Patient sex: F
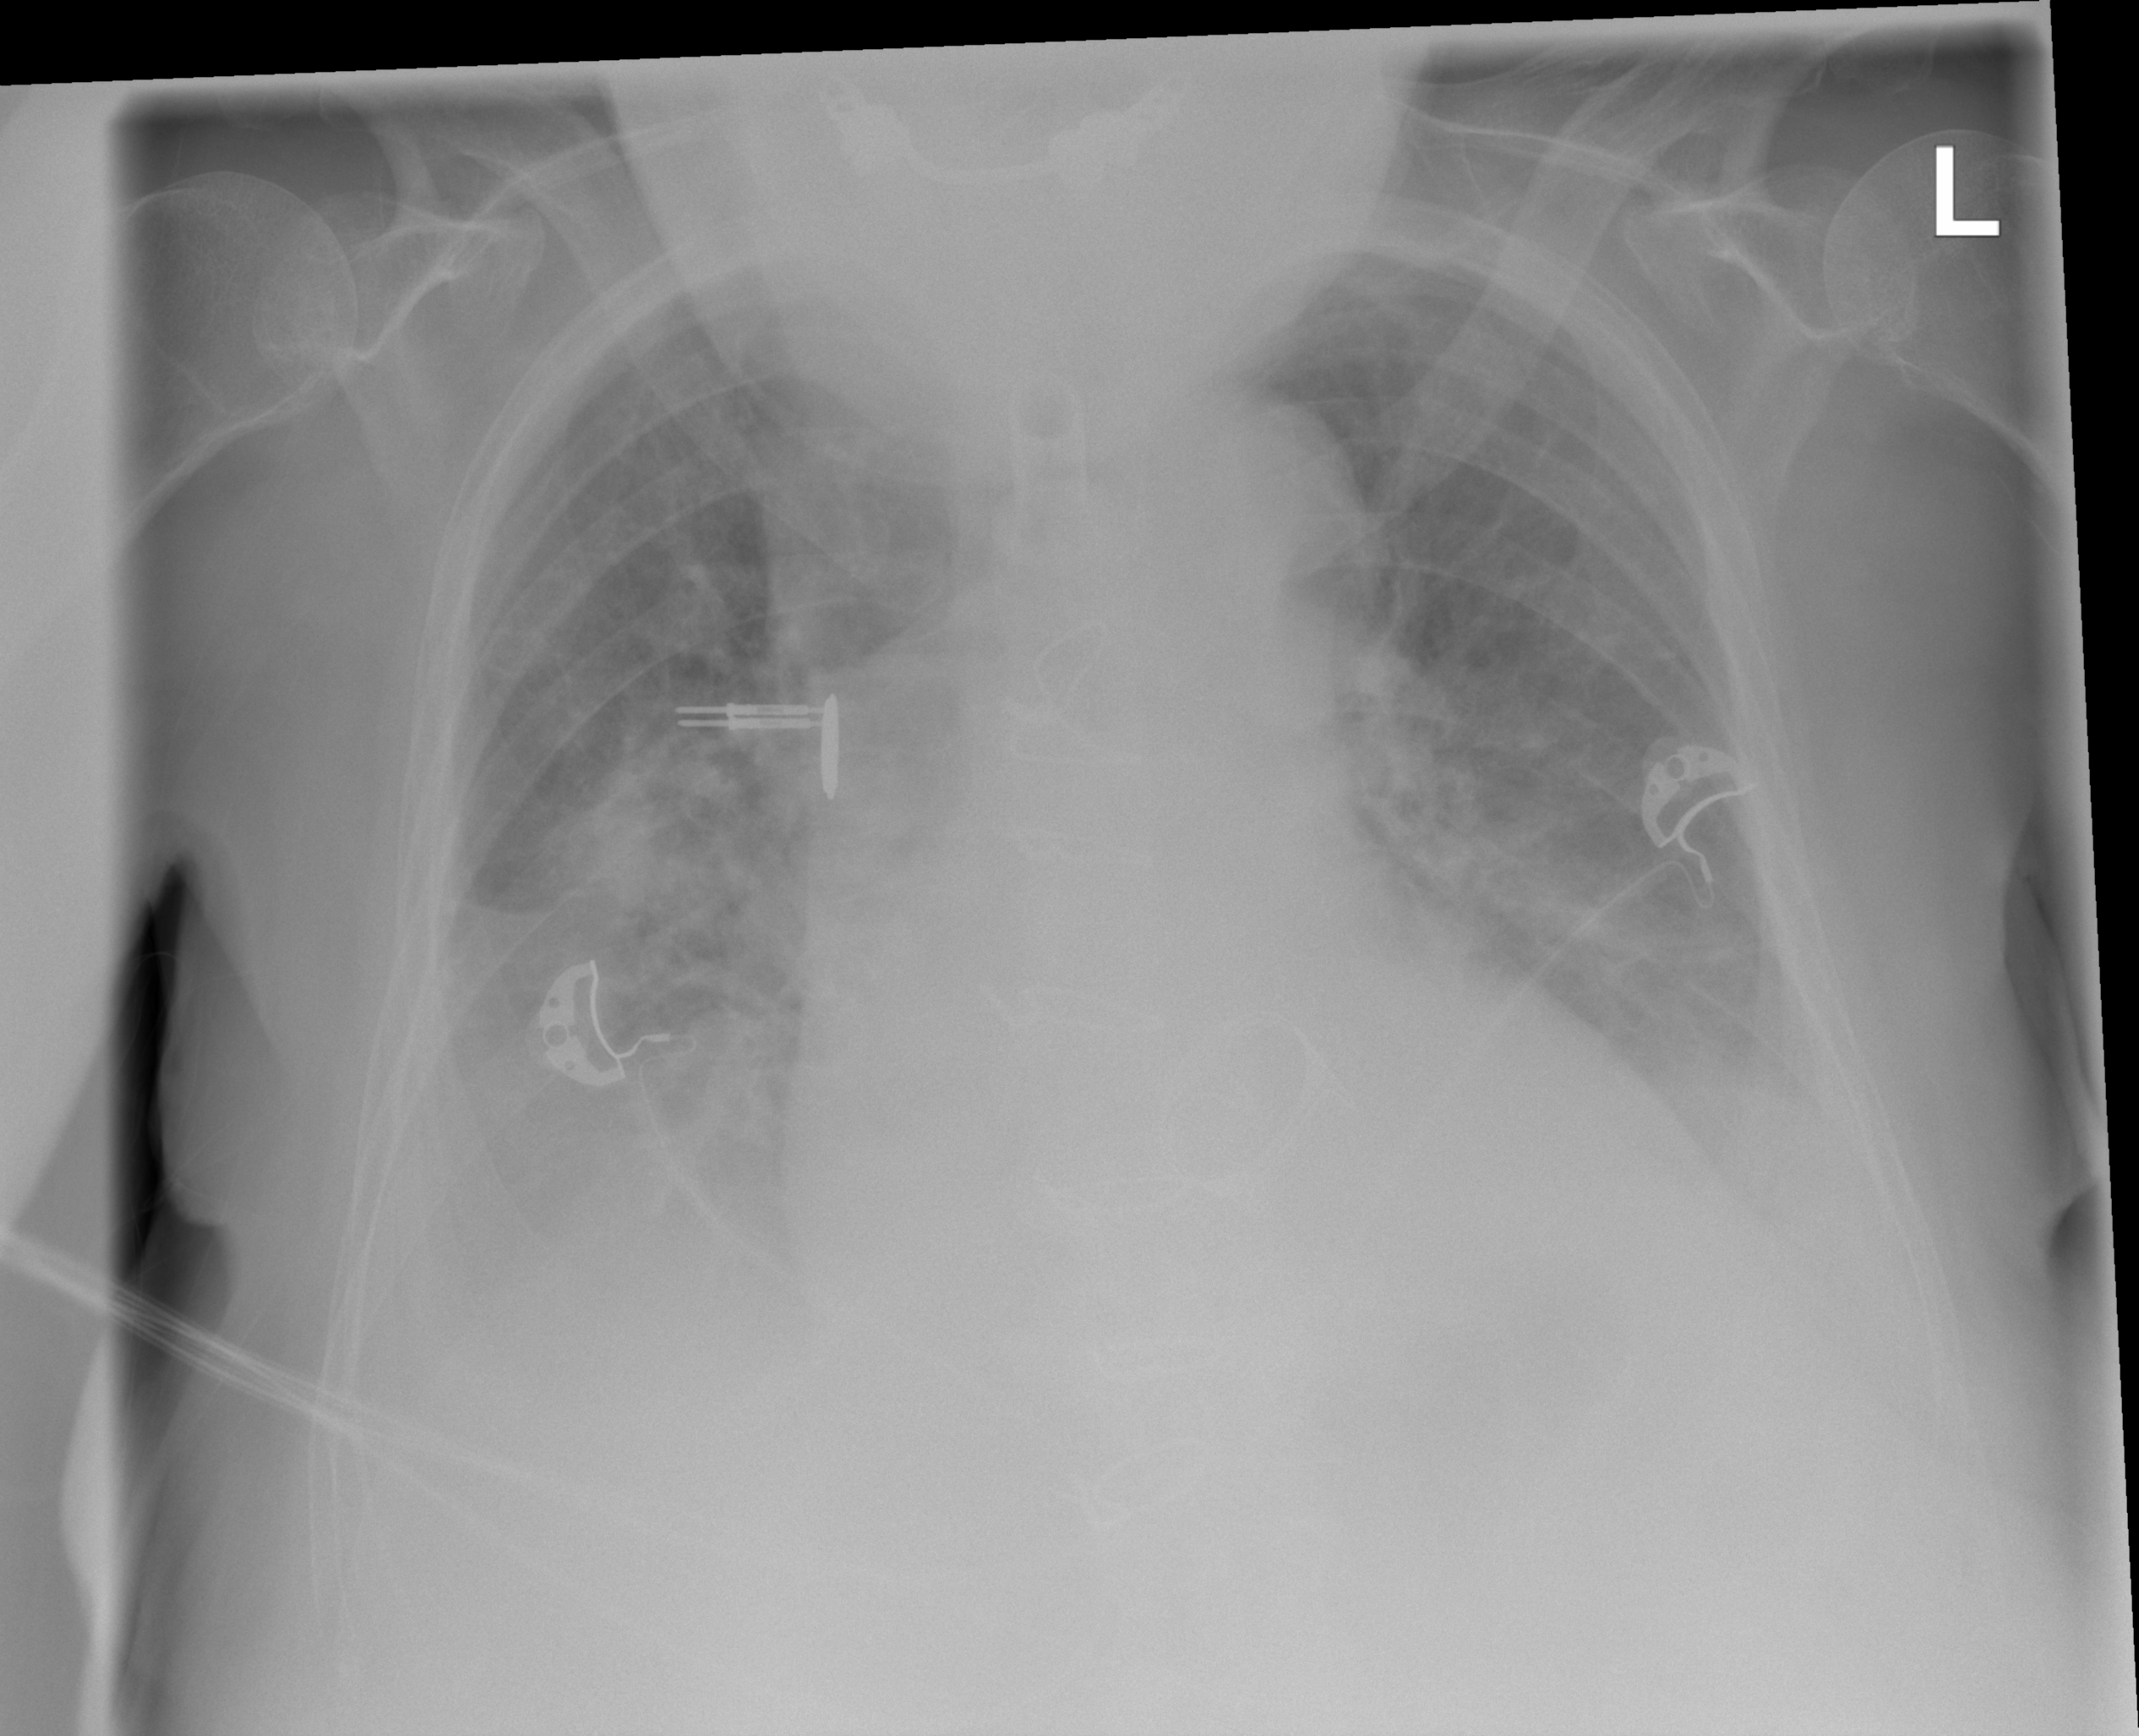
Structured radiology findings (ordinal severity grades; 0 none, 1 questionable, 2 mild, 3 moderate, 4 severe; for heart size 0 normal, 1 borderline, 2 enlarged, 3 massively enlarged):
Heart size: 2
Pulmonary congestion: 2
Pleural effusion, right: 3
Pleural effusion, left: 2
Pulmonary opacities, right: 3
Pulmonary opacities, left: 2
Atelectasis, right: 2
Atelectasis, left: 2